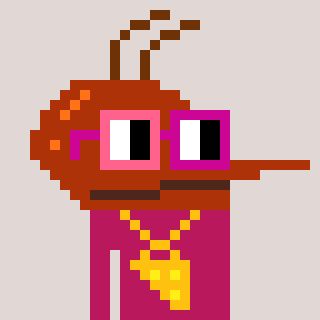
a pixel art character with square pink and red glasses, a mosquito-shaped head and a darkpink-colored body on a warm background